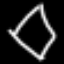
Label: diamond